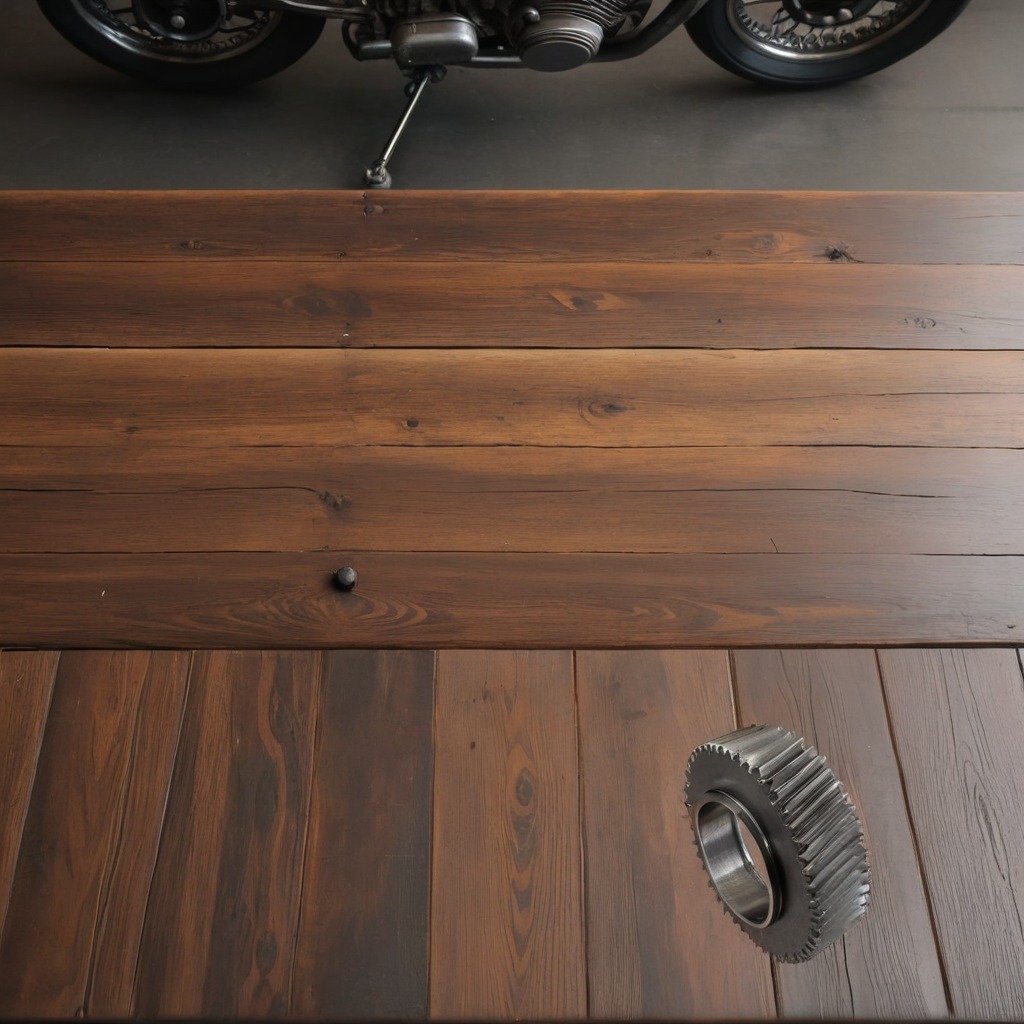
A steel gear with teeth is lying on the wooden table.